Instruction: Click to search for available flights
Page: home
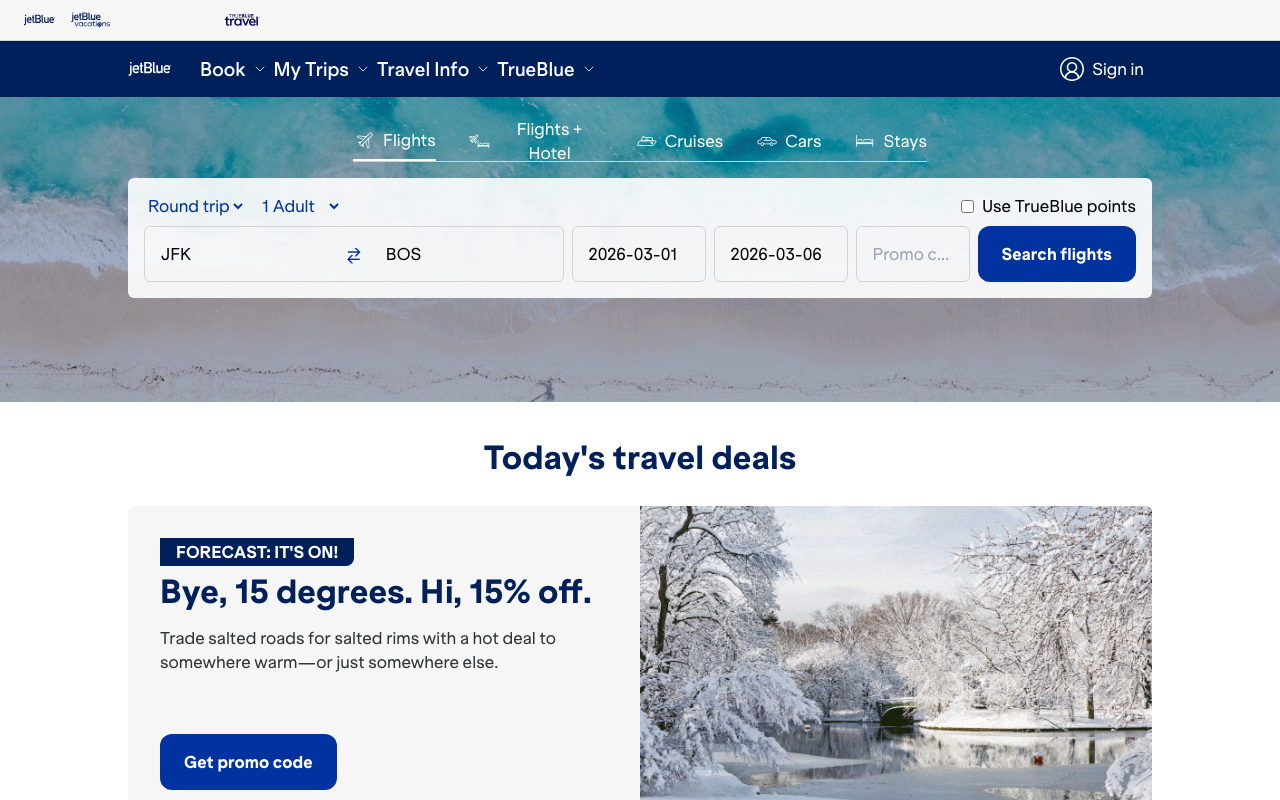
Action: click